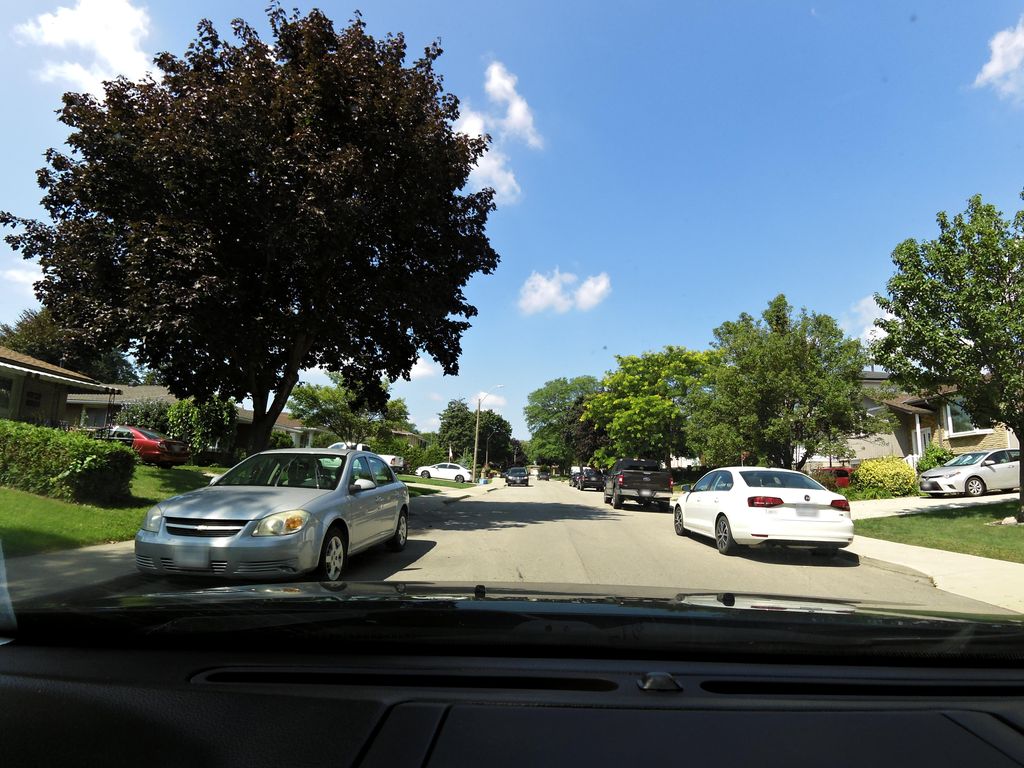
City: hamilton